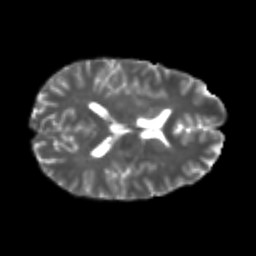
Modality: T2w
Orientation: axial
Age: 22
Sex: male
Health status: healthy
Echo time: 0.074 s